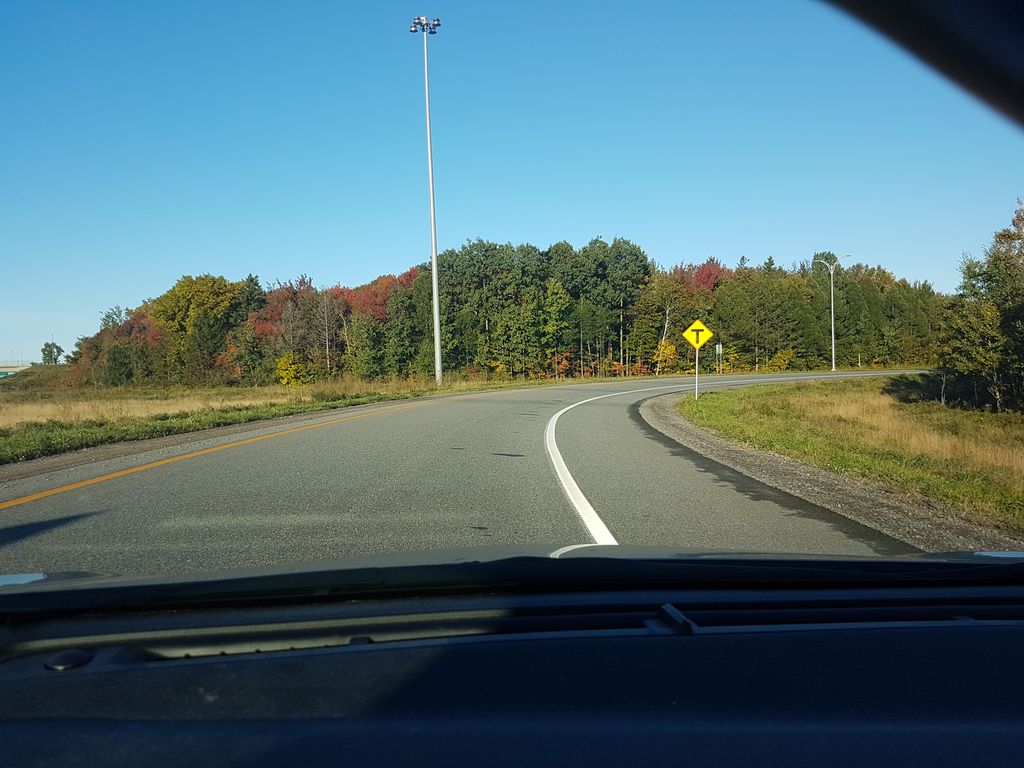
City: quebec_city